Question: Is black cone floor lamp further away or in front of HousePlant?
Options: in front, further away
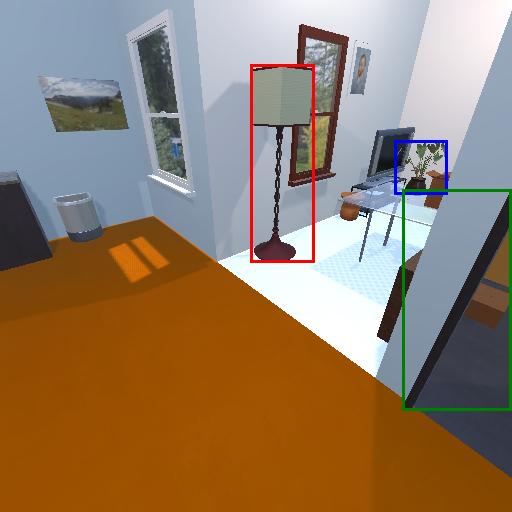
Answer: in front